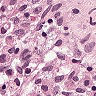
Metastatic tissue present: no